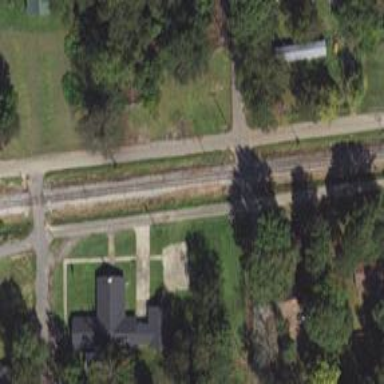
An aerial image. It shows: Level crossing along the railway.